Question: I'm working in an Angular project which uses Primeng.
After updating Primeng to version the dropdown wasn't expandable anymore.
When clicking on the element this error message is showing:

It's only the dropdown that doesn't work, all other input elements like checkboxes and input fields work as expected.
How I'm using the dropdown:
'''
<p-dropdown
[(ngModel)]="item[col.field]"
[options]="nodeTypeOptions"
optionLabel="name"
optionValue="nodeType"
(onChange)="onItemChanged(item)"
placeholder="Valj"
appendTo="body"
[style]="{ width: '100%' }"
></p-dropdown>
'''
Here's my package.json:
'''
{
"name": "lalla",
"version": "0.0.0",
"license": "MIT",
"scripts": {
"ng": "nx",
"postinstall": "node ./decorate-angular-cli.js && ngcc --properties es2020 browser module main",
"start-api": "nx serve api",
"start-dev": "nx serve lalla --proxy-config apps/lalla/proxy.conf.json",
"build": "nx build",
"test": "nx test",
"test-coverage": "jest --coverage",
"seed": "ts-node -r tsconfig-paths/register --project apps/api/tsconfig.app.json apps/api/src/seed.ts",
"api-e2e": "jest --config ./apps/api/test/jest-e2e.json --forceExit"
},
"private": true,
"dependencies": {
"@angular/animations": "~15.1.1",
"@angular/cdk": "^15.1.1",
"@angular/common": "~15.1.1",
"@angular/compiler": "~15.1.1",
"@angular/core": "~15.1.1",
"@angular/forms": "~15.1.1",
"@angular/platform-browser": "~15.1.1",
"@angular/platform-browser-dynamic": "~15.1.1",
"@angular/router": "~15.1.1",
"@auth0/angular-jwt": "^5.1.2",
"@nestjs/class-transformer": "^0.4.0",
"@nestjs/common": "^9.2.1",
"@nestjs/config": "^2.2.0",
"@nestjs/core": "^9.2.1",
"@nestjs/jwt": "^10.0.1",
"@nestjs/mapped-types": "^1.2.0",
"@nestjs/passport": "^9.0.0",
"@nestjs/platform-express": "^9.2.1",
"@nestjs/typeorm": "^9.0.0",
"@nrwl/angular": "15.5.2",
"@types/uuid": "^9.0.0",
"bcrypt": "^5.1.0",
"bootstrap": "5.2.3",
"class-validator": "^0.14.0",
"guid-typescript": "^1.0.9",
"passport": "^0.6.0",
"passport-http-bearer": "^1.0.1",
"passport-jwt": "^4.0.1",
"pg": "^8.8.0",
"primeflex": "^3.3.0",
"primeicons": "^6.0.1",
"primeng": "^15.1.0",
"reflect-metadata": "^0.1.13",
"rxjs": "~7.8.0",
"tslib": "^2.4.1",
"typeorm": "^0.3.11",
"uuid": "^9.0.0",
"xlsx": "^0.18.5",
"zone.js": "~0.12.0"
},
"devDependencies": {
"@angular-devkit/build-angular": "~15.1.2",
"@angular-eslint/eslint-plugin": "~15.2.0",
"@angular-eslint/eslint-plugin-template": "~15.2.0",
"@angular-eslint/template-parser": "~15.2.0",
"@angular/cli": "~15.1.2",
"@angular/compiler-cli": "~15.1.1",
"@angular/language-service": "~15.1.1",
"@nestjs/schematics": "^9.0.4",
"@nestjs/testing": "^9.2.1",
"@nrwl/cli": "15.5.2",
"@nrwl/cypress": "15.5.2",
"@nrwl/eslint-plugin-nx": "15.5.2",
"@nrwl/jest": "15.5.2",
"@nrwl/linter": "15.5.2",
"@nrwl/nest": "15.5.2",
"@nrwl/node": "15.5.2",
"@nrwl/workspace": "15.5.2",
"@types/bcrypt": "^5.0.0",
"@types/faker": "^6.6.9",
"@types/jest": "29.2.6",
"@types/node": "18.11.18",
"@types/passport": "^1.0.11",
"@types/passport-jwt": "^3.0.8",
"@types/supertest": "^2.0.12",
"@typescript-eslint/eslint-plugin": "~5.48.2",
"@typescript-eslint/parser": "~5.48.2",
"cypress": "^12.3.0",
"dom-storage": "^2.1.0",
"eslint": "~8.32.0",
"eslint-config-prettier": "8.6.0",
"eslint-plugin-cypress": "^2.10.3",
"jest": "29.3.1",
"jest-preset-angular": "~12.2.5",
"ng-mocks": "^14.5.3",
"nx": "15.5.2",
"prettier": "^2.8.3",
"supertest": "^6.3.3",
"ts-jest": "29.0.5",
"ts-node": "~10.9.1",
"typescript": "~4.9.4"
}
}
'''
What I've tried:
Searched Github, stack overflow and all other webdeveloper forums for an answer, didn't find one.
Debugged the code locally but there's no constructive feedback errormessage there.
Tried to update primeng on stackblitz but to no prevail.
Expected to find a hint to where the culprit was.
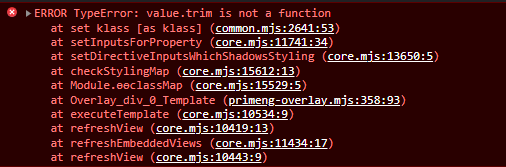
Answer: Thanks to <URL> I was able to find the answer.
This was a bug in Primeng and was fixed in Primeng 15.1.1